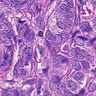
Metastatic tissue present: yes